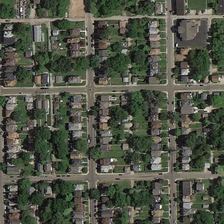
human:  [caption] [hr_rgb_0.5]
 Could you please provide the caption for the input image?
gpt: many buildings and many green trees are in a dense residential area .

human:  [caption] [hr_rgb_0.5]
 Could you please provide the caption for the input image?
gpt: many buildings and many green trees are in a dense residential area .

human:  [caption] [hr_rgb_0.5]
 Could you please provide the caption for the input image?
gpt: many buildings and many green trees are in a dense residential area .

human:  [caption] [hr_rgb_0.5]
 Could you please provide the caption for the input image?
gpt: many buildings and many green trees are in a dense residential area .

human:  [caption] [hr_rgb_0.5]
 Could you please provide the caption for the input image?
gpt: many buildings and many green trees are in a dense residential area .